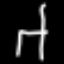
Label: chair